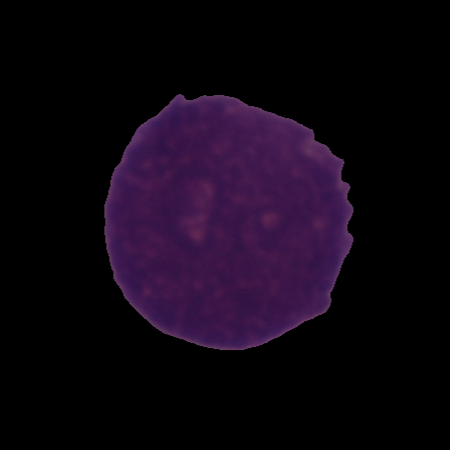
Label: cancer